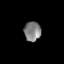
Tissue: prostate
Cell type: Myeloid cells
Senescence score: 0.7054
Nuclear area (px): 328
Mean DAPI intensity: 126.198